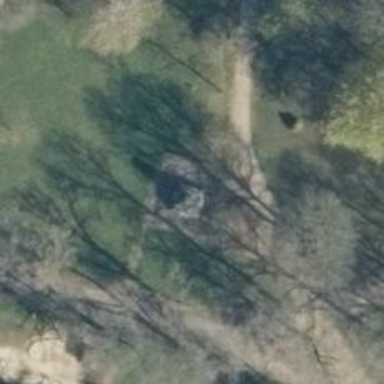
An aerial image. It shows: Memorial site with historic significance.